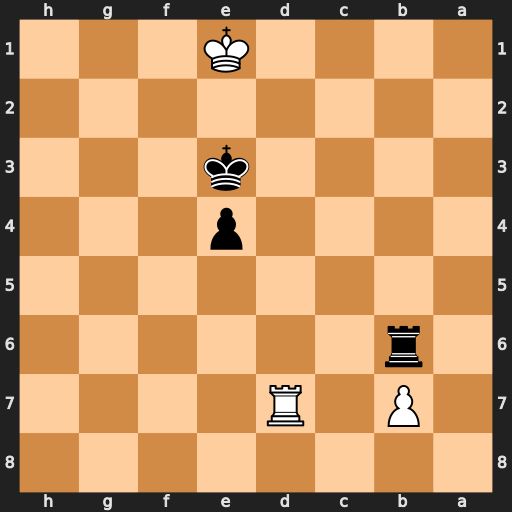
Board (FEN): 8/1P1R4/1r6/8/4p3/4k3/8/4K3
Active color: b
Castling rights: -
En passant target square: -
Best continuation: Rb1+ Rd1 Rxb7